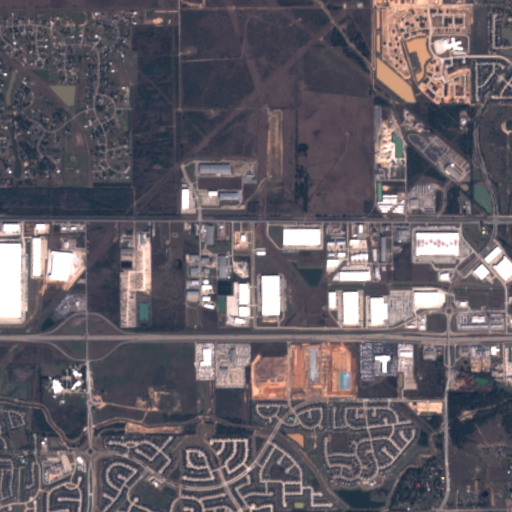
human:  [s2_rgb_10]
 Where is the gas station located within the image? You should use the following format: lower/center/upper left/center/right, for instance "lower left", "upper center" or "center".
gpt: The gas station is located in the center right of the image.
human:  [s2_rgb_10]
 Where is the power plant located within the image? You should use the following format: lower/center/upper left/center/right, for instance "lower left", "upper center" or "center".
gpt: The power plant is located in the center left of the image.
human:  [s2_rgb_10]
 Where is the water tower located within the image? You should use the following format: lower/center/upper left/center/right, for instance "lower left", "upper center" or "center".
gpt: The water tower is located in the center right of the image.
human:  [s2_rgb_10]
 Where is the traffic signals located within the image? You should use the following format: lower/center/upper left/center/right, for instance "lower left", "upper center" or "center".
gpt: The traffic signals is located in the lower right of the image.
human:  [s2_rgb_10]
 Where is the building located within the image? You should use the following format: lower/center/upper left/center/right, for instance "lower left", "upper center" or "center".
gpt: There is no building in the image.